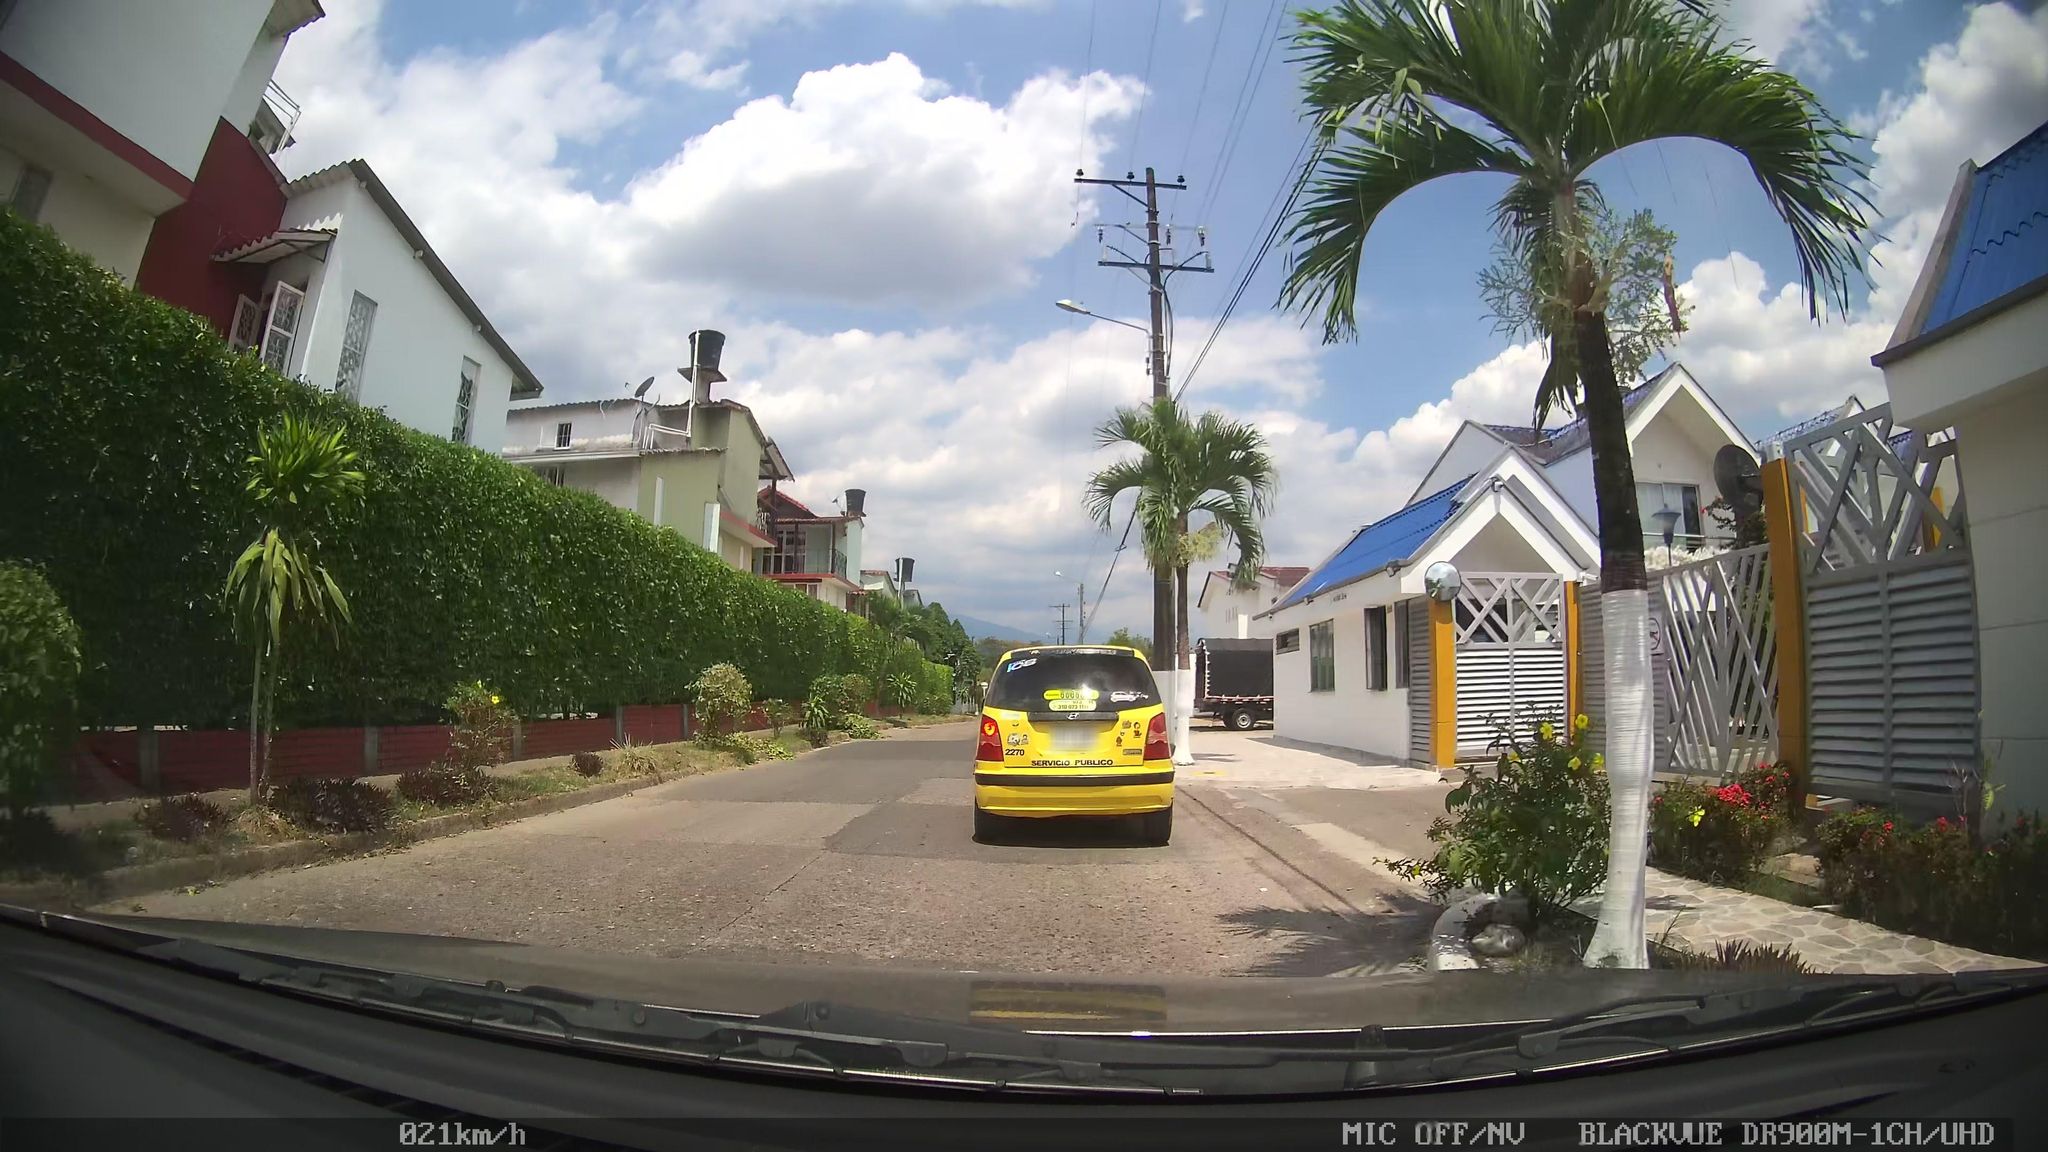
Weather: clear
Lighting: day
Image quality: good
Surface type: driving surface
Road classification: residential
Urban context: urban centre
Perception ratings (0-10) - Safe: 3.53, Lively: 7.08, Beautiful: 3.07, Boring: 2.21, Depressing: 4.67, Wealthy: 1.24